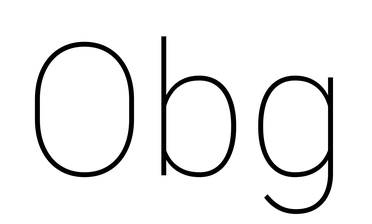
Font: Roboto_Thin